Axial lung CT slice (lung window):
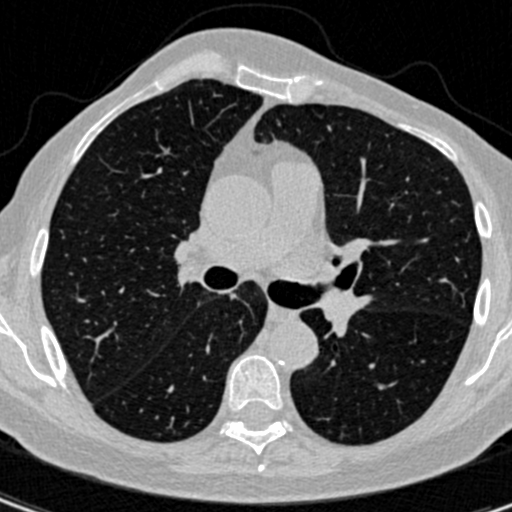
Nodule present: no